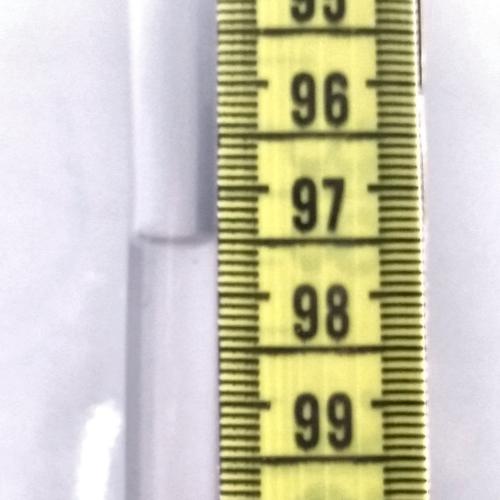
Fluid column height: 97.5 cm